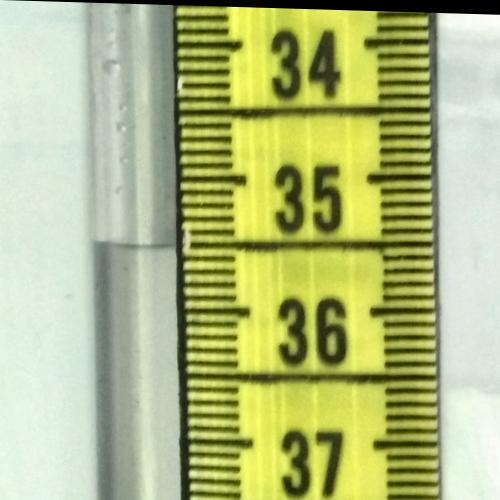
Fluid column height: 35.5 cm